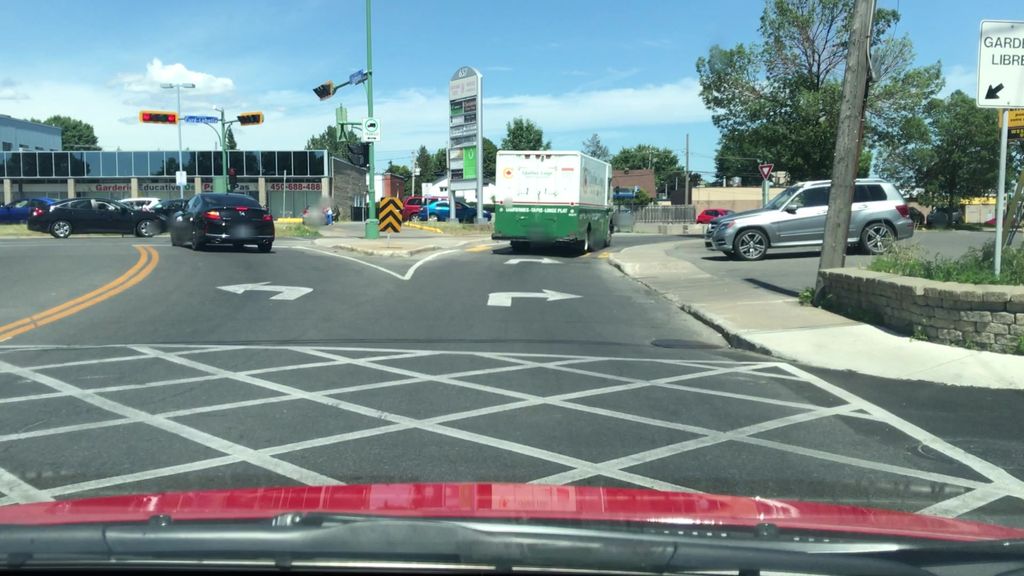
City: montreal